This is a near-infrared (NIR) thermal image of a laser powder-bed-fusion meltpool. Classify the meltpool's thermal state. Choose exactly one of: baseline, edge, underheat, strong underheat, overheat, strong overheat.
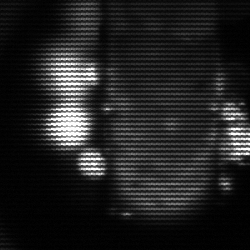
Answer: strong underheat